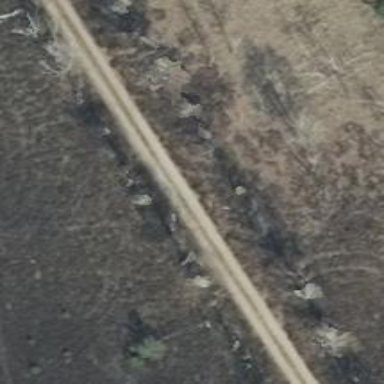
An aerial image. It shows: Gravel track with grade2 quality.